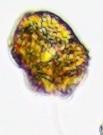
Label: Akashiwo